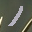
Label: 1